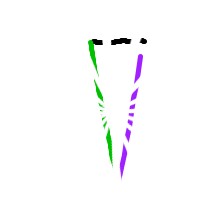
Shape: triangle